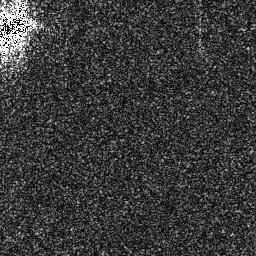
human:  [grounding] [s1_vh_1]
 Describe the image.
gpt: In the satellite image, there is  <ref>1 medium ship </ref> <box>[[0, 1, 13, 18, 0]]</box> located at top left.